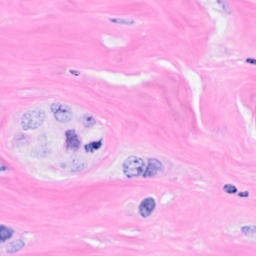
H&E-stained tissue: Breast